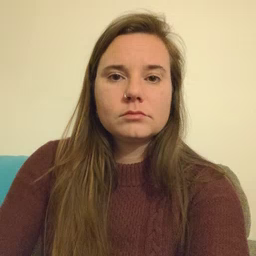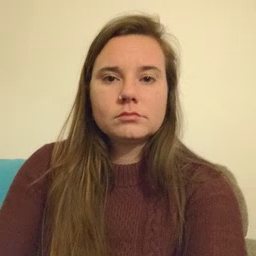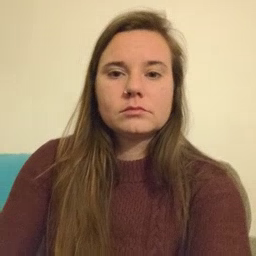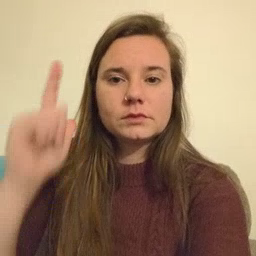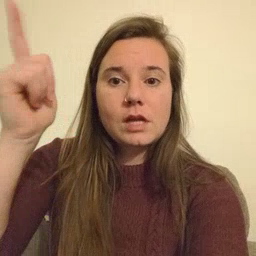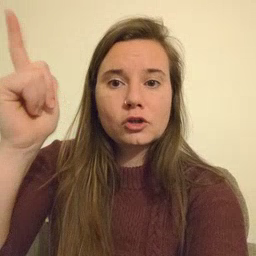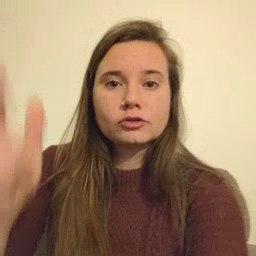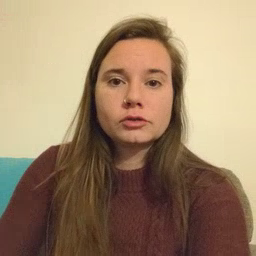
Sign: later